Question: I have a table with some columns and rows. I want to delete some rows contain specific data at specific row.
Ex: the table name is 'EXAM'

I want to delete row 1 and row 3 when input condition string is C.
I did with the statement:
'''
DELETE FROM EXAM
WHERE Comumn2 = 'C'
'''
but only deleted Row 3.
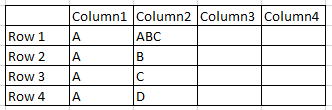
Answer: To match rows which contain a specific value, use 'LIKE' instead of '=':
'''
DELETE FROM EXAM WHERE Column2 LIKE '%C%'
'''